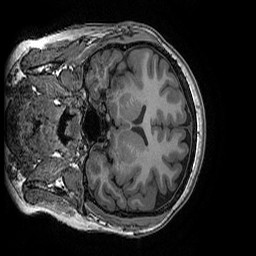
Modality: T1w
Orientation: coronal
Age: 21
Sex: female
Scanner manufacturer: ge
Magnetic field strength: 3 T
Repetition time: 0.008184 s
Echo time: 0.003192 s